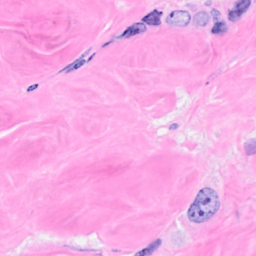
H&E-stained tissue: Breast